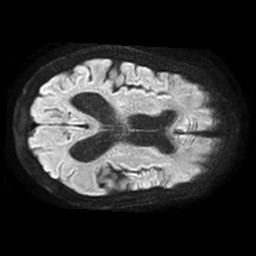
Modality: TRACE
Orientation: axial
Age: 62
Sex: female
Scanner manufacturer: philips
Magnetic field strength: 1.5 T
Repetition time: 3.395 s
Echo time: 0.06922 s